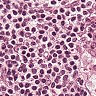
Metastatic tissue present: no